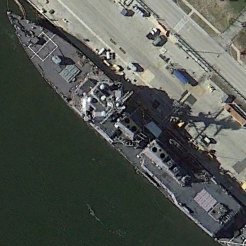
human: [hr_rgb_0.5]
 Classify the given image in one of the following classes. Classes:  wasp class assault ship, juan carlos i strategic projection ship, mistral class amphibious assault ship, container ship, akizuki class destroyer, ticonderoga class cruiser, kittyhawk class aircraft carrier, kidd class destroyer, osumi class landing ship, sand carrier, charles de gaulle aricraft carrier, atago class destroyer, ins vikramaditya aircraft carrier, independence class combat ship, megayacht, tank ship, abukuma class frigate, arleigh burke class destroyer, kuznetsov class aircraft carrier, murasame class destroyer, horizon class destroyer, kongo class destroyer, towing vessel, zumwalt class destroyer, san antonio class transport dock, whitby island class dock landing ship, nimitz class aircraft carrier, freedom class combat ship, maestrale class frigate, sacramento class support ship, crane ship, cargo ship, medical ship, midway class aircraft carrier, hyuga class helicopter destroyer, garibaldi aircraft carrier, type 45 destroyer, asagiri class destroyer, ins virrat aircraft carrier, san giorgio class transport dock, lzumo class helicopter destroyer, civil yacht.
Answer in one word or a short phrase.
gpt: Arleigh Burke class destroyer